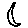
Label: moon